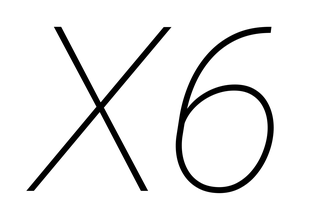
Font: Roboto-Italic_Thin_Italic